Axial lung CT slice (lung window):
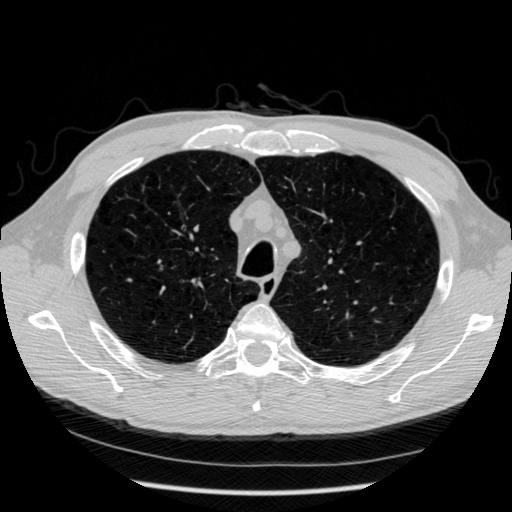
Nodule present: no